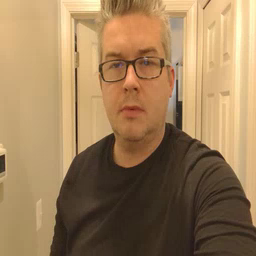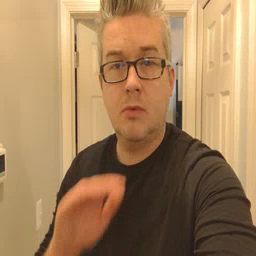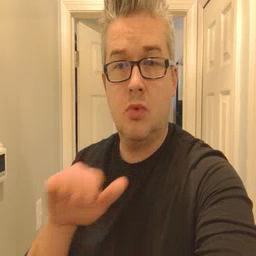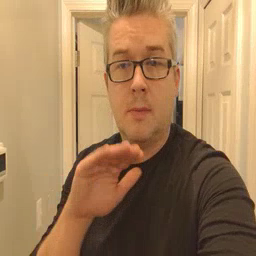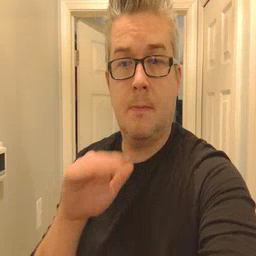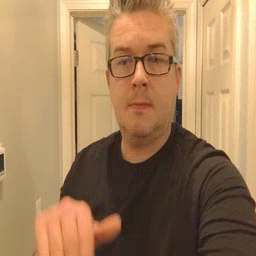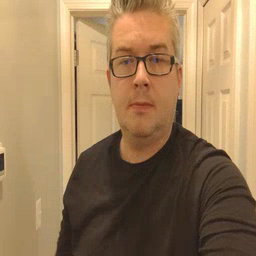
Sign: pool